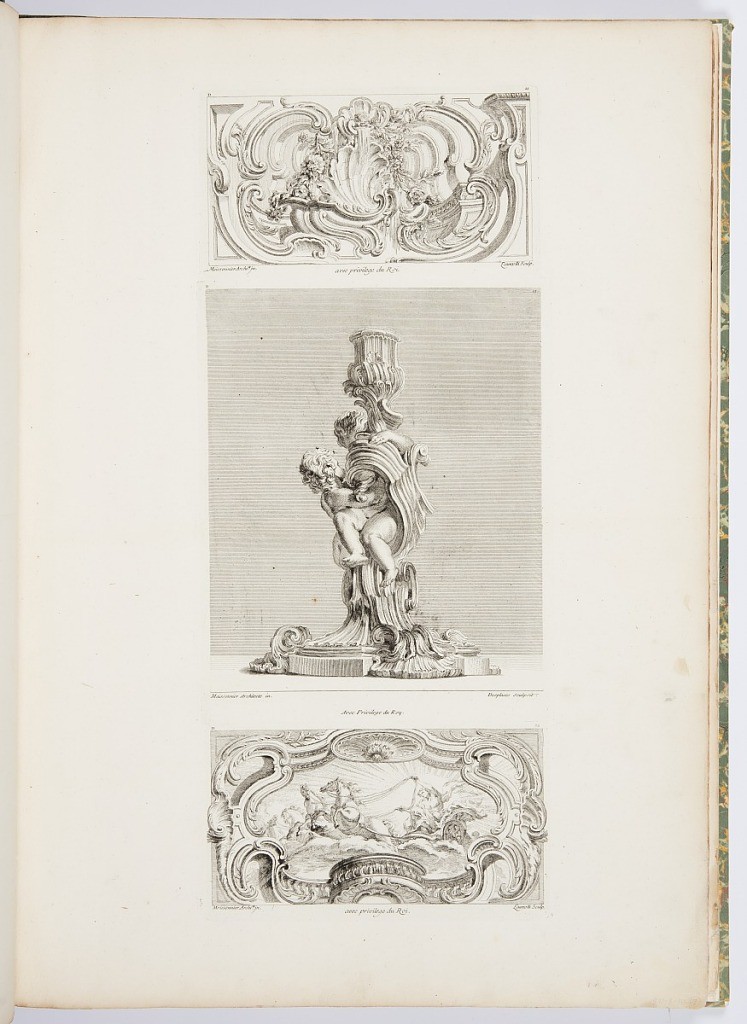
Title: Design for a Candlestick
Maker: Juste-Aurèle Meissonnier, French, b. Italy, 1695–1750
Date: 1748
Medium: etching and engraving on paper
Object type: Print
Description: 1921-6-212-7-a: Panel with central shell flanked by garlands of fl...;     1921-6-212-7-b: Design for candlestick (1921-6-212-6-b, 1921-6-212...;     1921-6-212-7-c: Panel with Apollo on his chariot, enclosed by a fr...